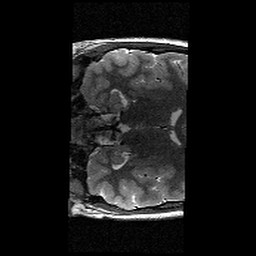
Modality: T2w
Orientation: coronal
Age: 12
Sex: female
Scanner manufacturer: siemens
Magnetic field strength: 3 T
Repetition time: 9.23 s
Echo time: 0.067 s